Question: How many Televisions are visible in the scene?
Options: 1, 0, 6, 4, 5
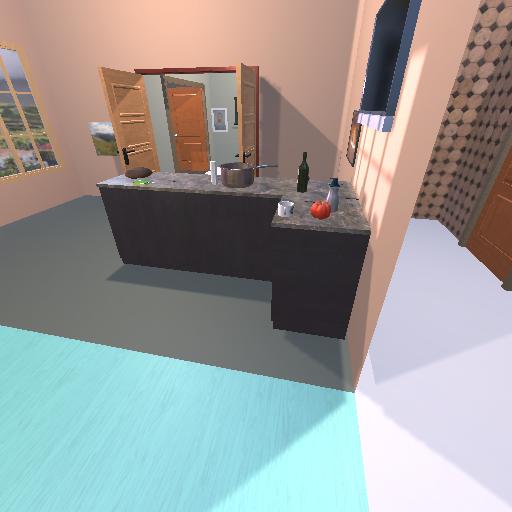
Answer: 1